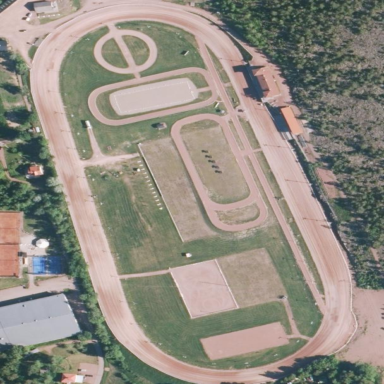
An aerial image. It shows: Horse racing track for leisure and sports.